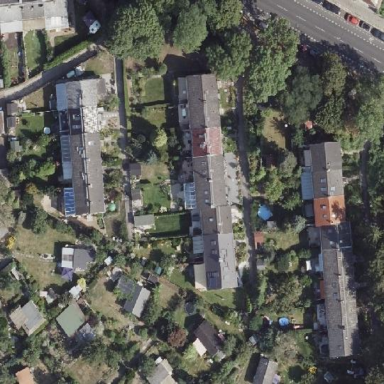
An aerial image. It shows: Allotments area.